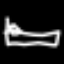
Label: bed